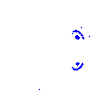
Particle: kaon